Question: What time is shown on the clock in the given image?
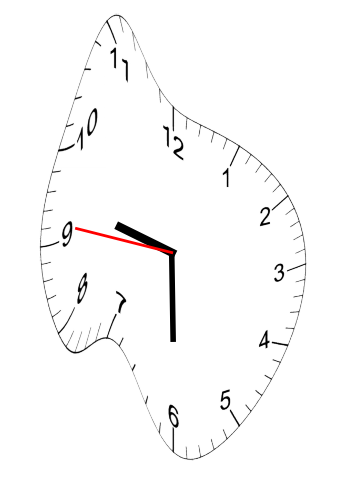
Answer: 09:29:46